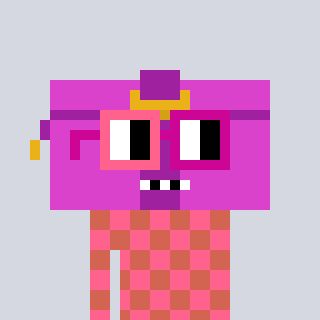
a pixel art character with square pink and red glasses, a clutch-shaped head and a peachy-colored body on a cool background